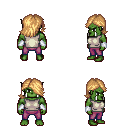
a pixel art fantasy rpg character, male body template, orc, green skin, white sleeveless shirt, magenta pants, light blonde swoop hairstyle, white cloth bracers, four views (front, back, left, right), 2x2 character sprite sheet, small pixel art, hard edges, no anti-aliasing